Field crop: maize
Growth stage: 2
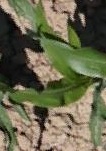
Species: maize